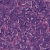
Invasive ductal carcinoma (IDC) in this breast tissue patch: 1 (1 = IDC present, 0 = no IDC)